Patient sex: M
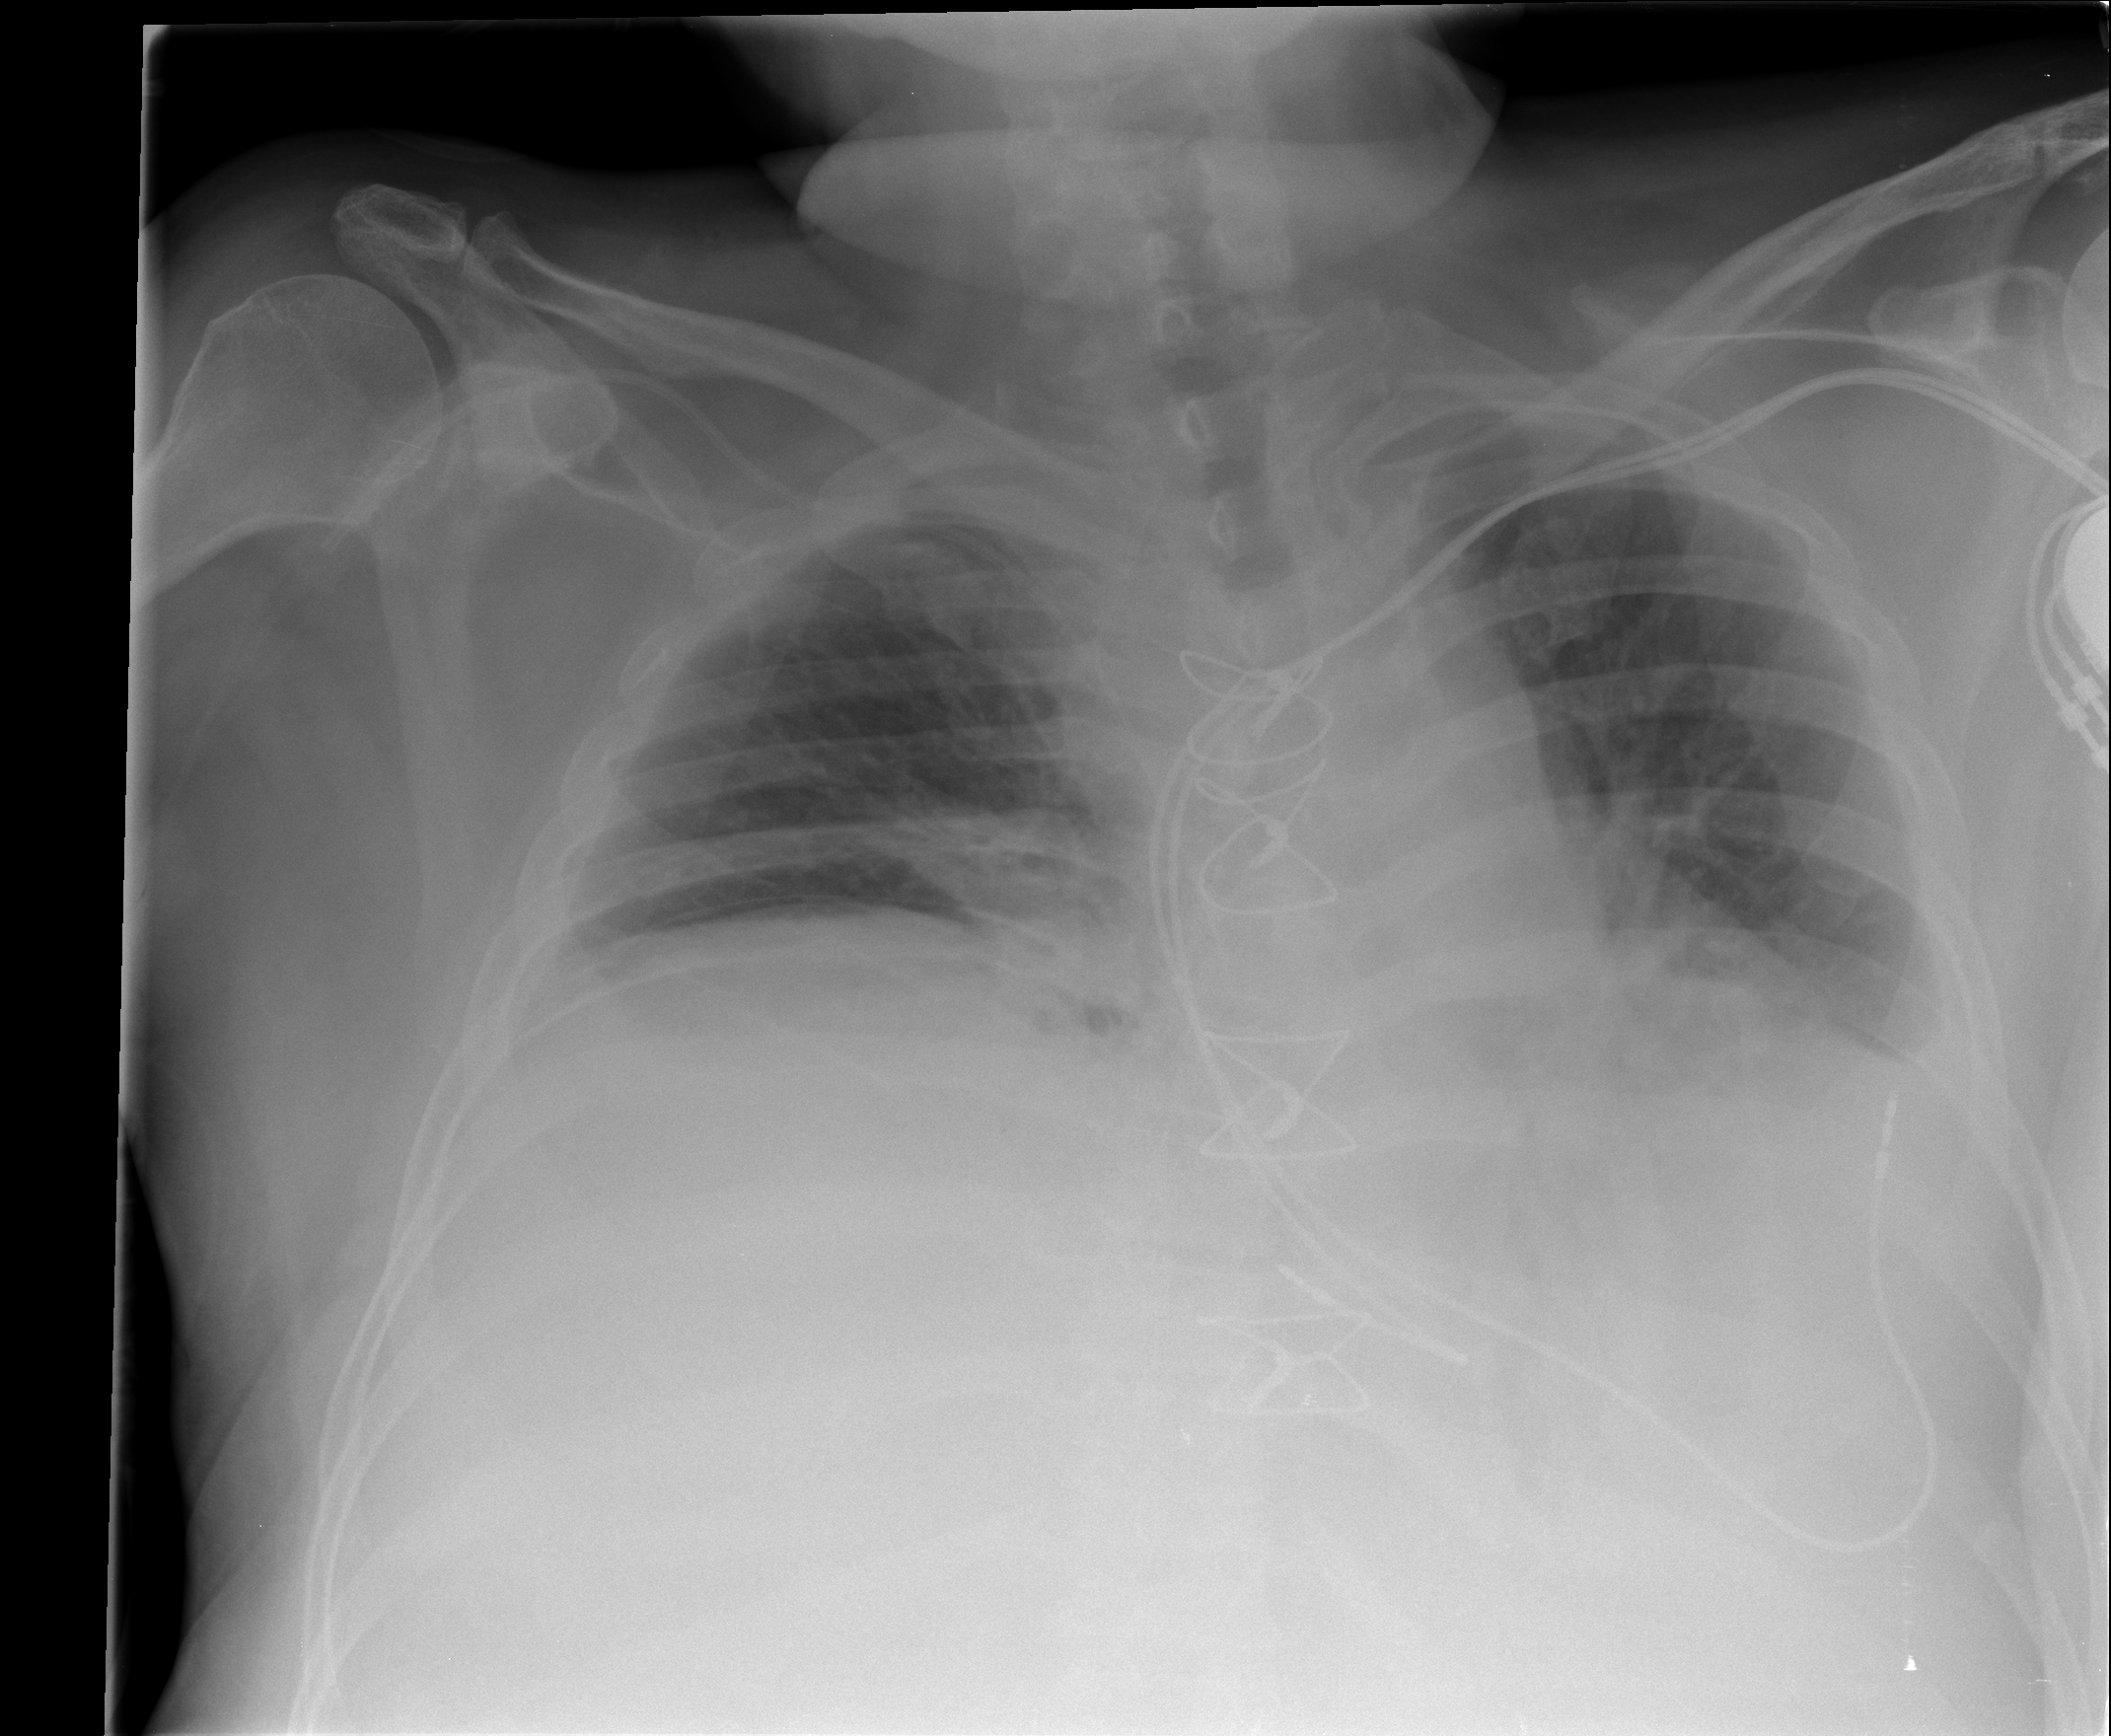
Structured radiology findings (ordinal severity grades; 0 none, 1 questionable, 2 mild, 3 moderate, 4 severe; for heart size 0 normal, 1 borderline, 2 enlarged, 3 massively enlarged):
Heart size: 2
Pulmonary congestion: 0
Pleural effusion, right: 3
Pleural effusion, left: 3
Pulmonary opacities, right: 2
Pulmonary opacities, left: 2
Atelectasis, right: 4
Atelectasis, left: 4